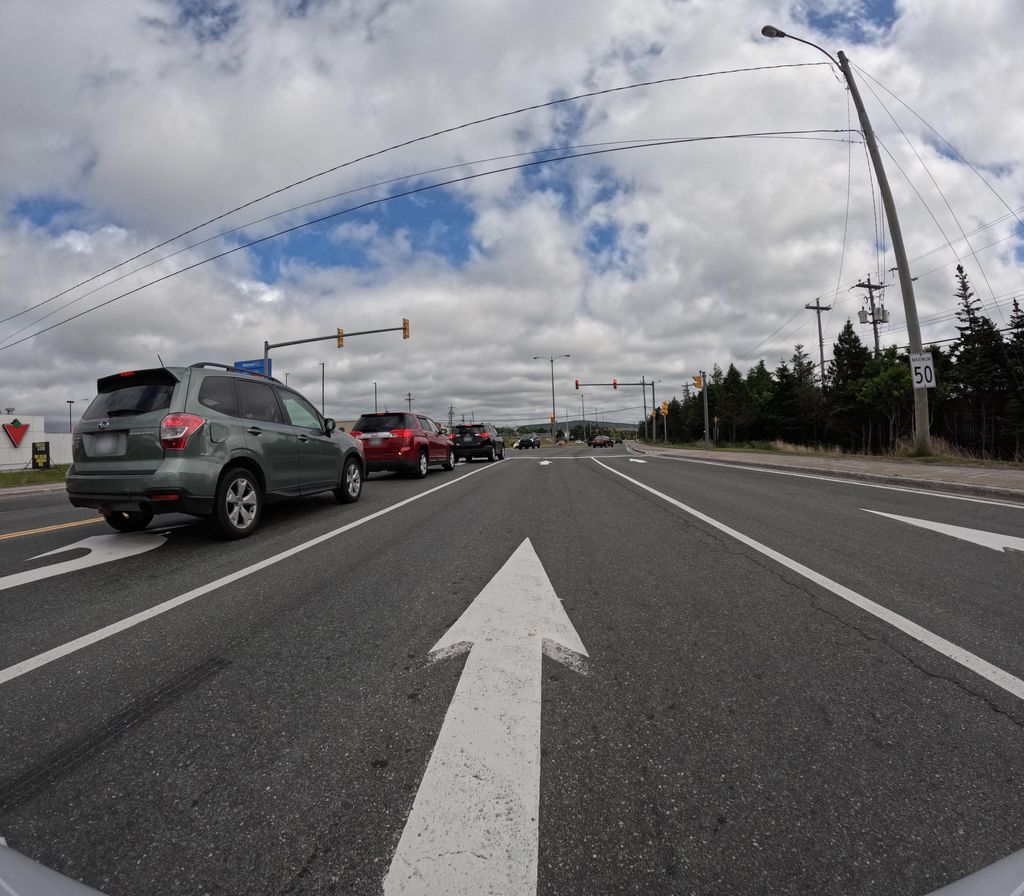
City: st_johns